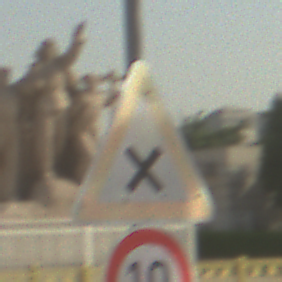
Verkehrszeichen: KreuzungOderEinmuendung
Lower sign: Geschwindigkeit10
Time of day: MorningAfternoon
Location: Outdoor (Suburban)
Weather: Clear
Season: NotSpecified
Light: Natural